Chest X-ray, PA view. Patient: 62 years old, sex M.
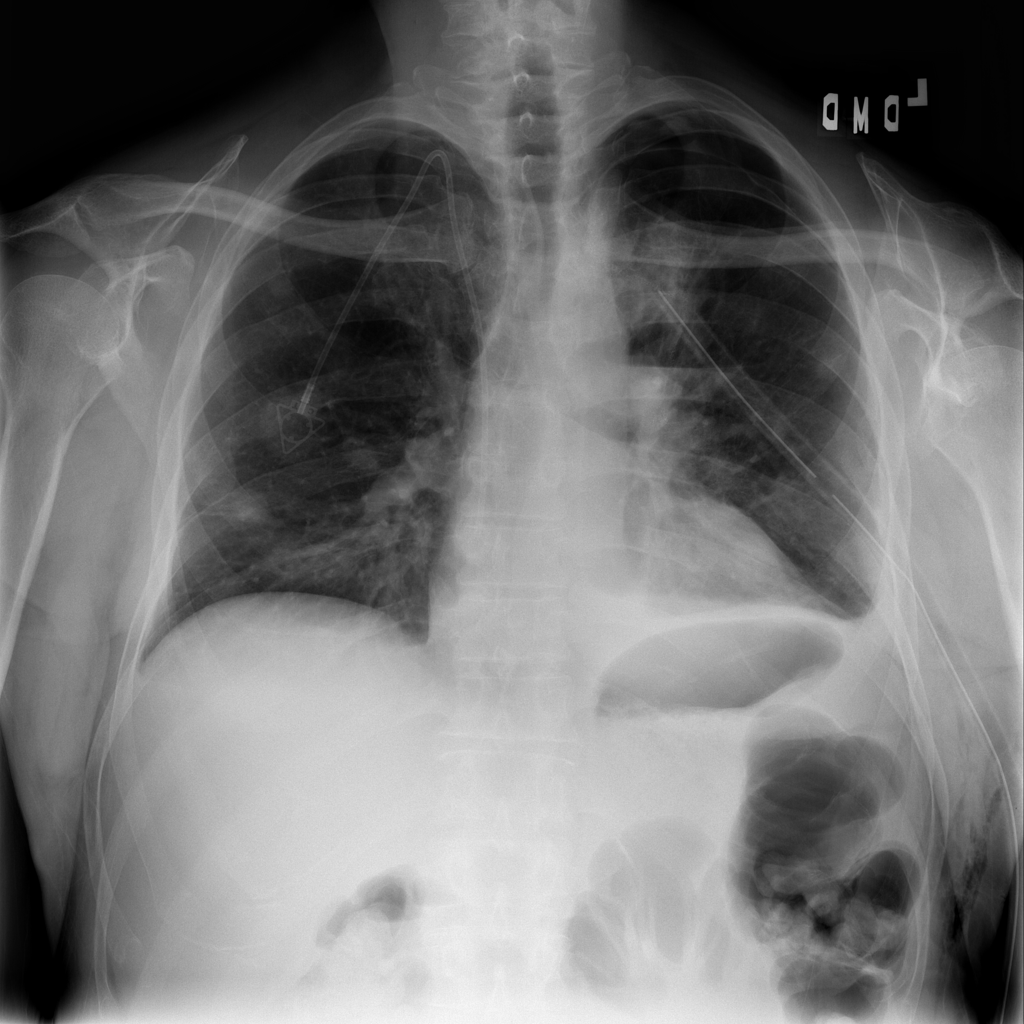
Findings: Effusion